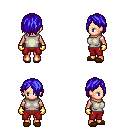
a pixel art fantasy rpg character, female body template, human, light skin, white sleeveless shirt, red pants, blue bangs hairstyle, gold gloves, brown slippers, four views (front, back, left, right), 2x2 character sprite sheet, small pixel art, hard edges, no anti-aliasing